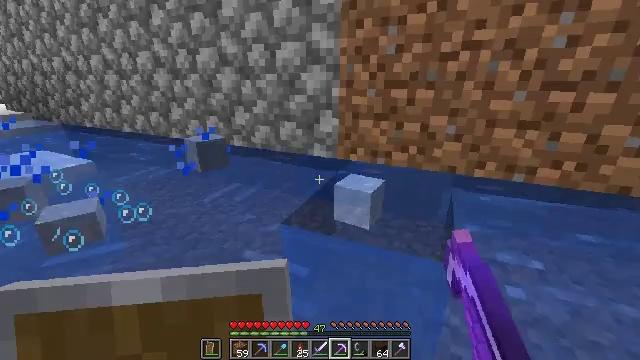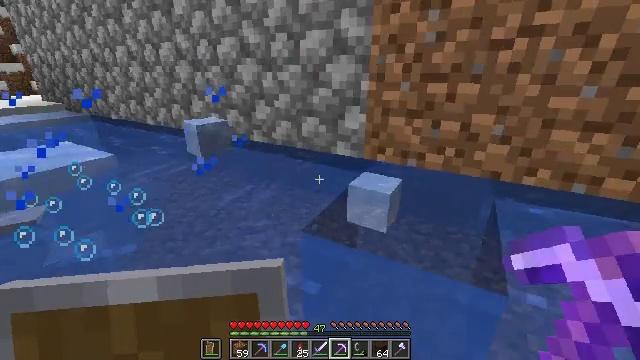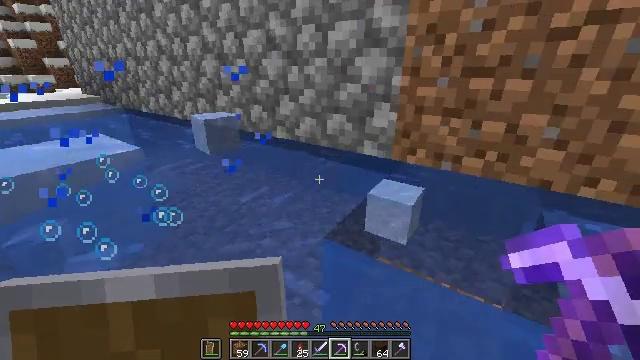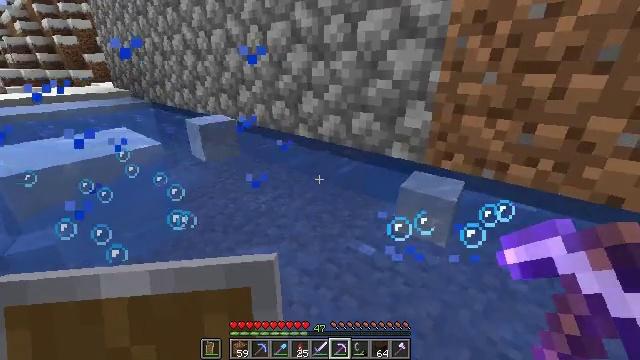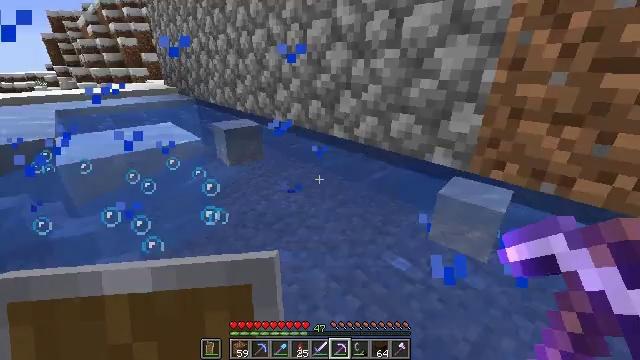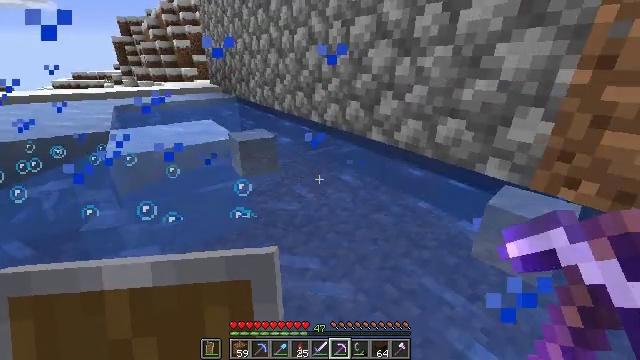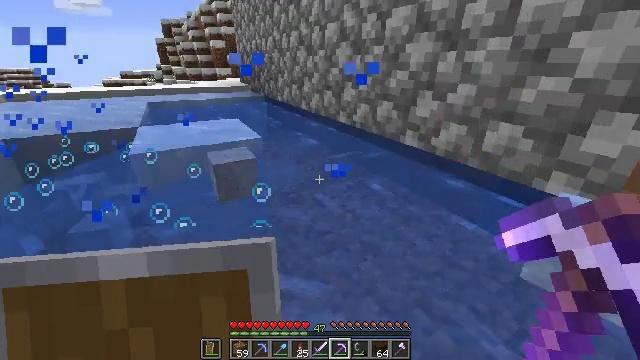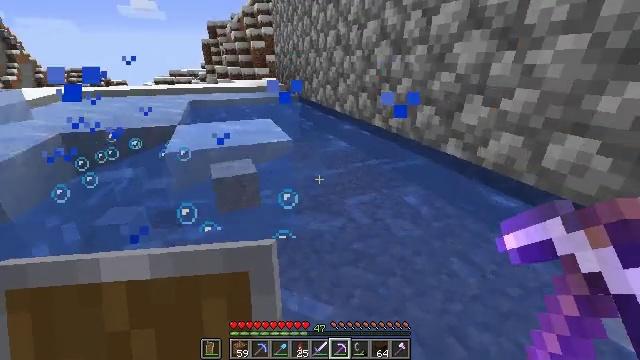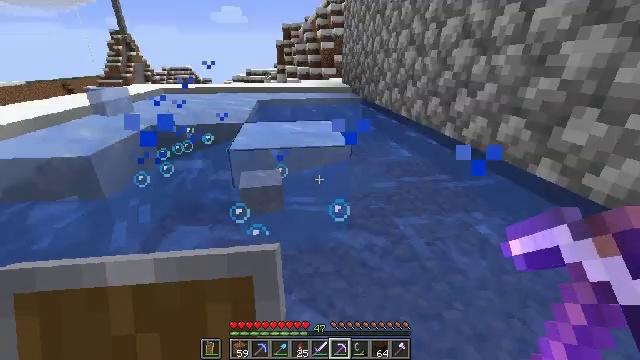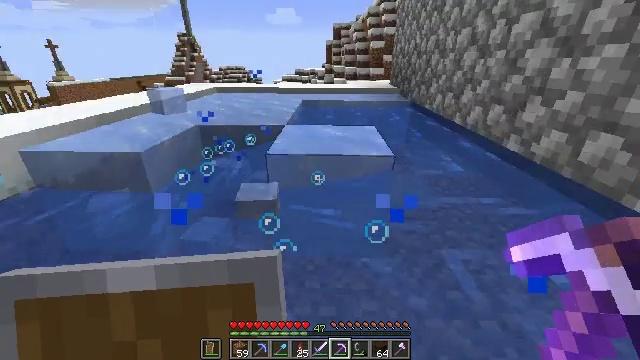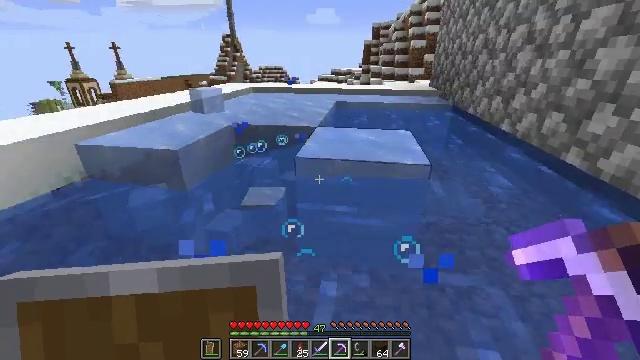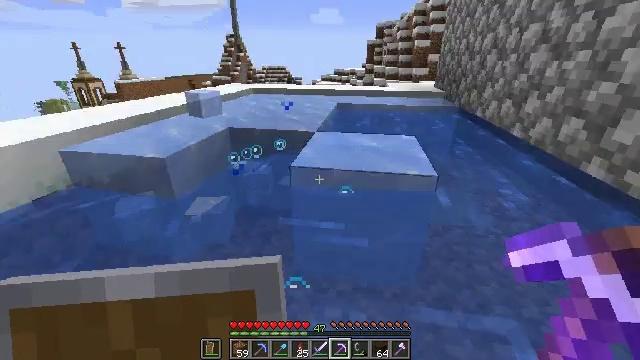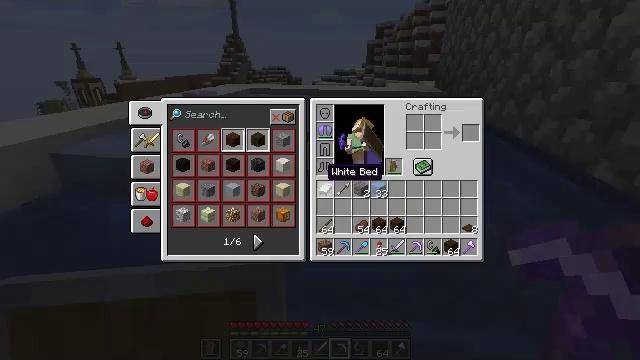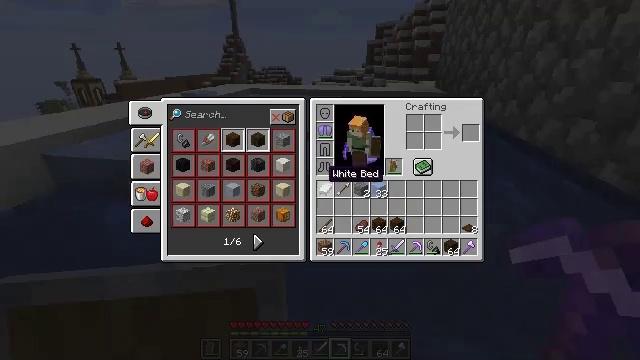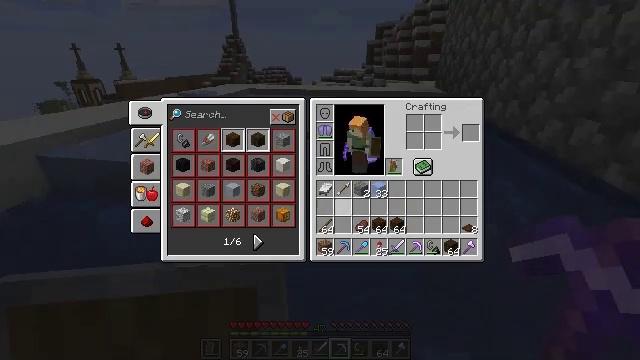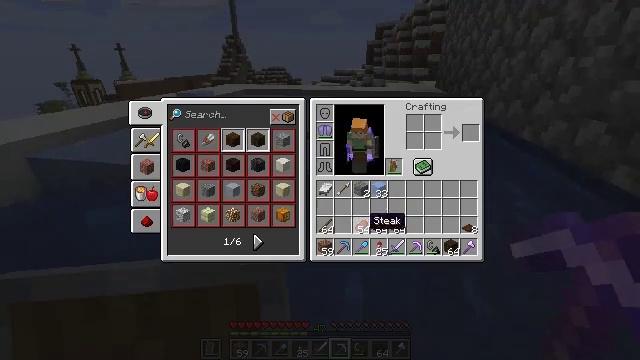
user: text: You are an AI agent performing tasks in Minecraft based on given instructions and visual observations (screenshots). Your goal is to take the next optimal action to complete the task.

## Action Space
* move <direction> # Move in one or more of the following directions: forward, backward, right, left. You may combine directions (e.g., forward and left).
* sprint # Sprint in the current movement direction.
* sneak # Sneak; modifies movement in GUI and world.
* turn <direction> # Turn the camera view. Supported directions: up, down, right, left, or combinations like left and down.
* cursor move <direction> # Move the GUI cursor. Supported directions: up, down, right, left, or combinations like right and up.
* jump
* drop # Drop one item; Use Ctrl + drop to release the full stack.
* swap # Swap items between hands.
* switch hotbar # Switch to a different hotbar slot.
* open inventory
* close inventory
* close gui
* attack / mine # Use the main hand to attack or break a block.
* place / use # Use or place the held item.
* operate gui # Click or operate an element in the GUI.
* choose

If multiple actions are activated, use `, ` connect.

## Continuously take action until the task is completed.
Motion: motion action
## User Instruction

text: Harvest the ice from frozen areas.
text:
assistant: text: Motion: move forward, turn left and down
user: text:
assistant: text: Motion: move forward, turn left and down
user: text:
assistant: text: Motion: move forward, turn left
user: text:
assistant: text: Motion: move forward, turn left
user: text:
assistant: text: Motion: move forward, turn left
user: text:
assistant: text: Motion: move forward, turn left
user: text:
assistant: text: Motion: move forward, turn left
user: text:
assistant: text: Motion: move forward, turn left
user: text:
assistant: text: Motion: move forward, turn left
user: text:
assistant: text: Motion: move forward, turn left
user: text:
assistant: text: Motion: no_op
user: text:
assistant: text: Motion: open inventory
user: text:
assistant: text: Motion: open inventory
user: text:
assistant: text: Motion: cursor move right and down
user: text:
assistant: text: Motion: cursor move right and down
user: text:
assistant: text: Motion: no_op
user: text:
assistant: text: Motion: no_op
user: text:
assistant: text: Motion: cursor move right
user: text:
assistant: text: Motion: cursor move right
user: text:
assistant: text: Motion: no_op
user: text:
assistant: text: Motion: no_op
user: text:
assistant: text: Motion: no_op
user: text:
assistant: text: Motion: no_op
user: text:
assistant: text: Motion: no_op
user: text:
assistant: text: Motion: no_op
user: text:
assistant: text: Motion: no_op
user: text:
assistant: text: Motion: no_op
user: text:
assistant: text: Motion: no_op
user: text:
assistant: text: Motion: no_op
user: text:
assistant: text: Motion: no_op